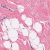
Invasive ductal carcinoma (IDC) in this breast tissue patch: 0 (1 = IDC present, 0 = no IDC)